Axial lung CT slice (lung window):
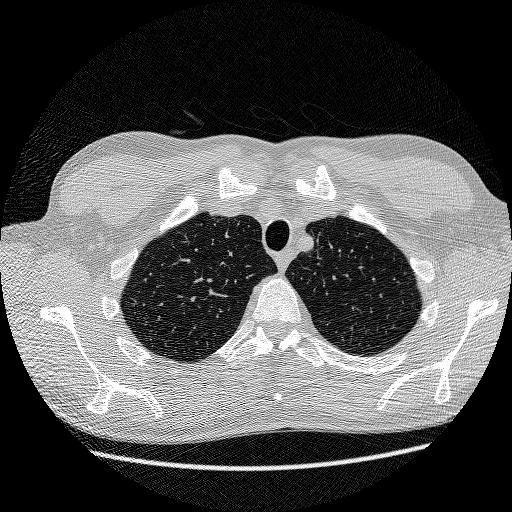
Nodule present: no